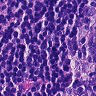
Metastatic tissue present: no